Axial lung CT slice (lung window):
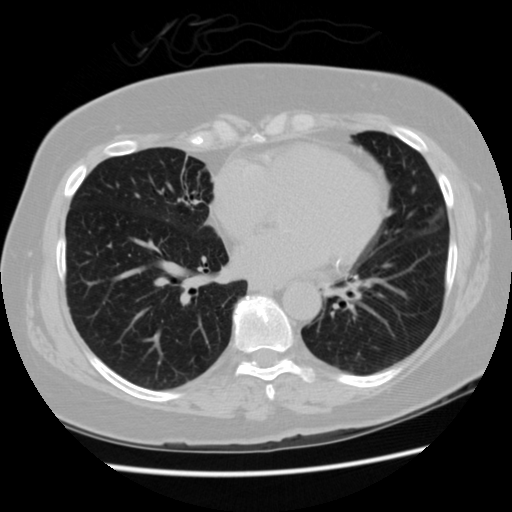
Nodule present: no